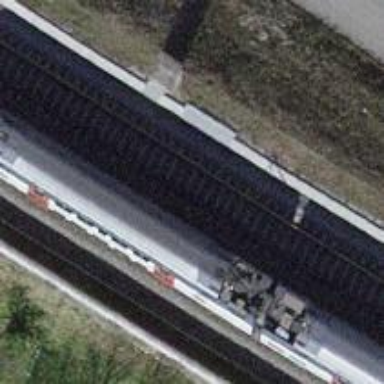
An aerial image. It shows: Single railway track with electrified contact line.